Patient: sex F, age 68
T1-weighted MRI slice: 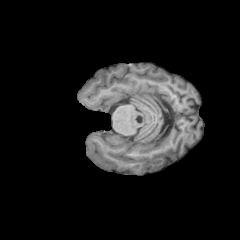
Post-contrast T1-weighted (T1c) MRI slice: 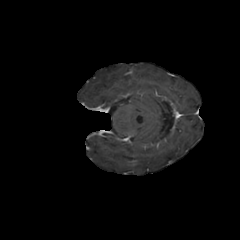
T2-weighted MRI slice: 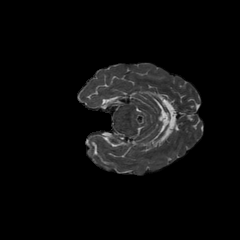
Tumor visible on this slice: no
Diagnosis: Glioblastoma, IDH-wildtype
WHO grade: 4